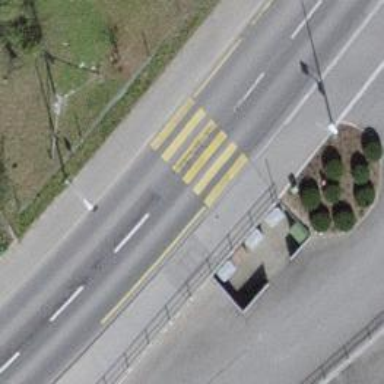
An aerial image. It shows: Uncontrolled zebra crossing on the road.